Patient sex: M
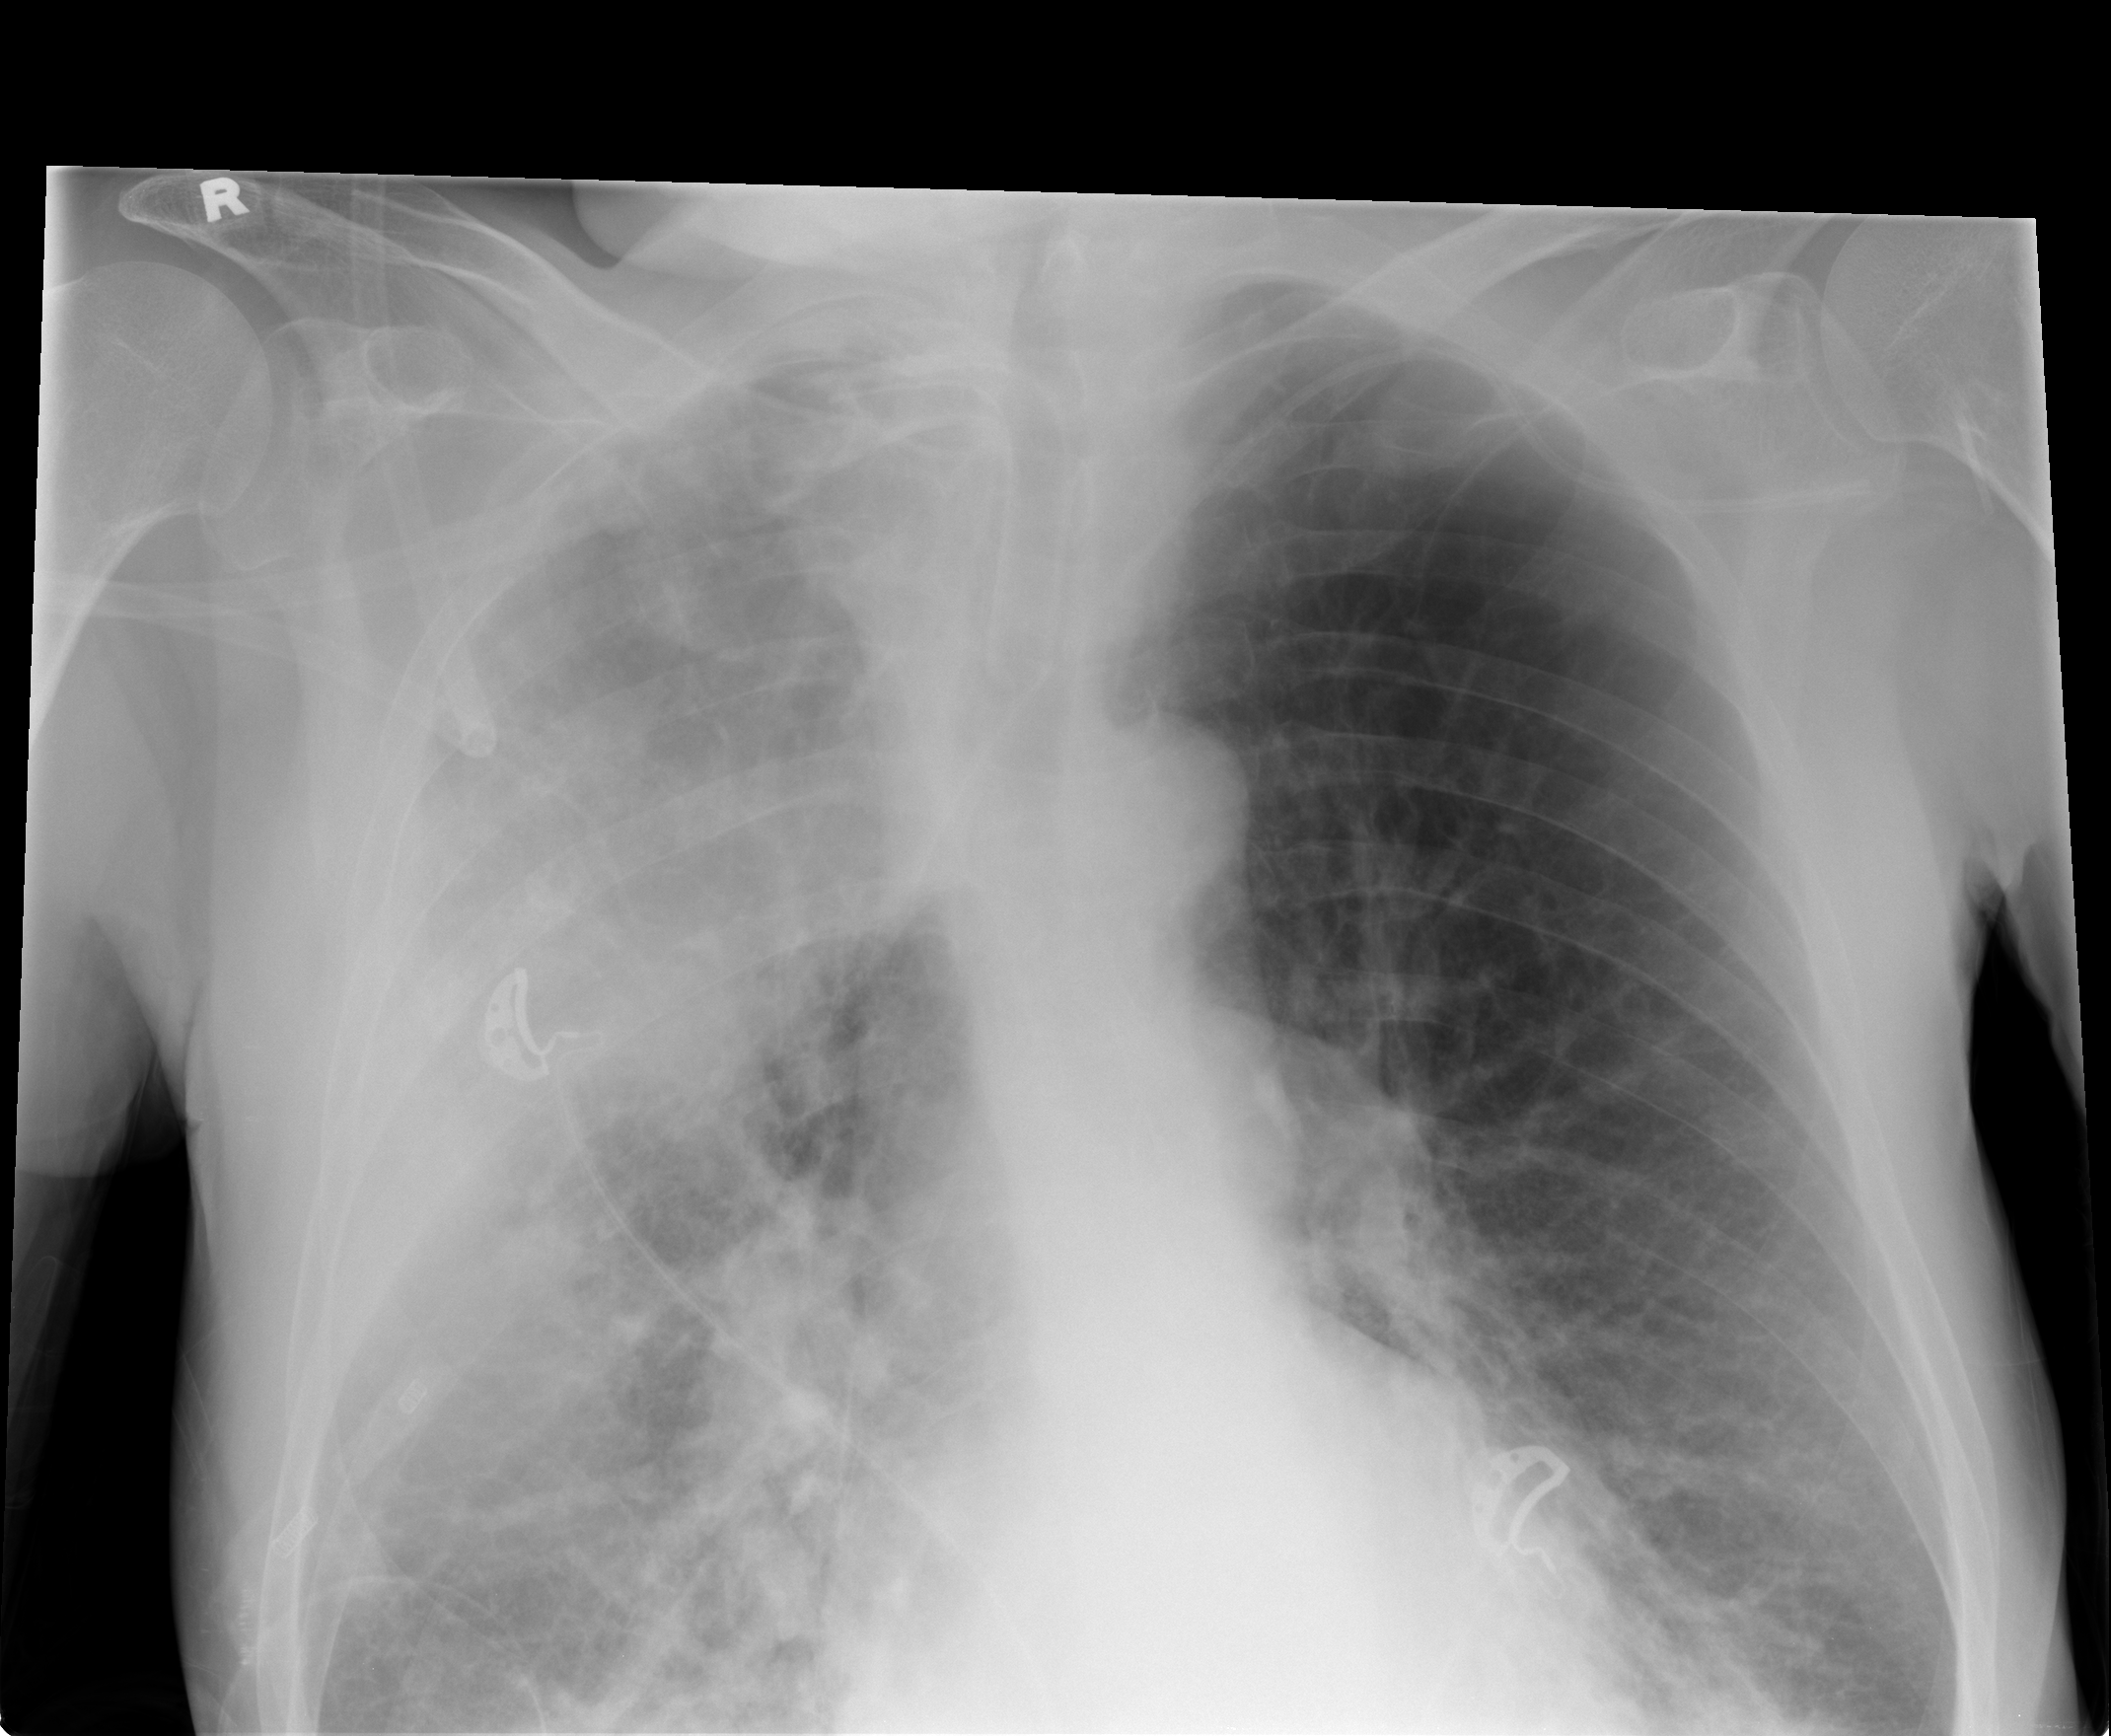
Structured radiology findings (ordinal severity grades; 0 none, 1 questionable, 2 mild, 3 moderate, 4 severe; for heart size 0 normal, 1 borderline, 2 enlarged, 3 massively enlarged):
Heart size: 0
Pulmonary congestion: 0
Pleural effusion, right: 1
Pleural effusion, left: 0
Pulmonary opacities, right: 3
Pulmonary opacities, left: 0
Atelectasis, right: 3
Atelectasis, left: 0